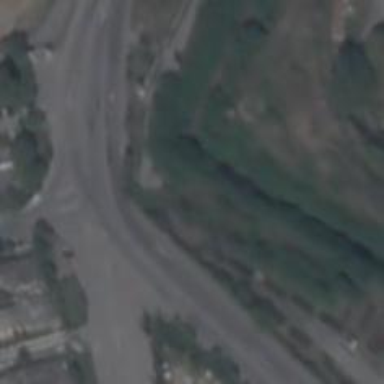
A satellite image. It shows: Crossing road.